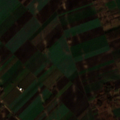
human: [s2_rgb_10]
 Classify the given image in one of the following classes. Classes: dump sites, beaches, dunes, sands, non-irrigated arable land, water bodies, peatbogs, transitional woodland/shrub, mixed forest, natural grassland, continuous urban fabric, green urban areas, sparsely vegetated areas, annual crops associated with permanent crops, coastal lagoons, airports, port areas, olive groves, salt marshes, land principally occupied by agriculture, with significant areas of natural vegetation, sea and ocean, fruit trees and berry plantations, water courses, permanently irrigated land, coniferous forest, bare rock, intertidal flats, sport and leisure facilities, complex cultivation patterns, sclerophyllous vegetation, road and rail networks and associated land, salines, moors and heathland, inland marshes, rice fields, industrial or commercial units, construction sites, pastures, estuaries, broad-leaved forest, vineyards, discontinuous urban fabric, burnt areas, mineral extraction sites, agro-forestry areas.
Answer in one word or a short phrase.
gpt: discontinuous urban fabric, non-irrigated arable land, complex cultivation patterns, transitional woodland/shrub